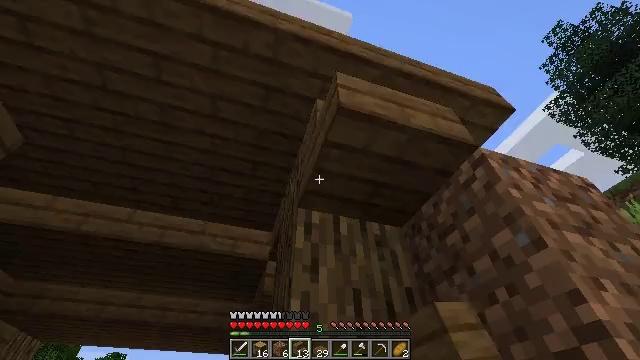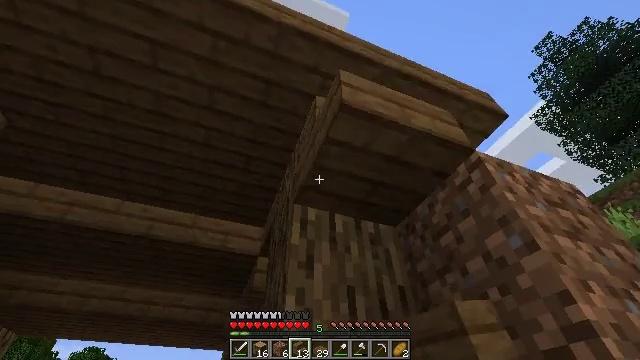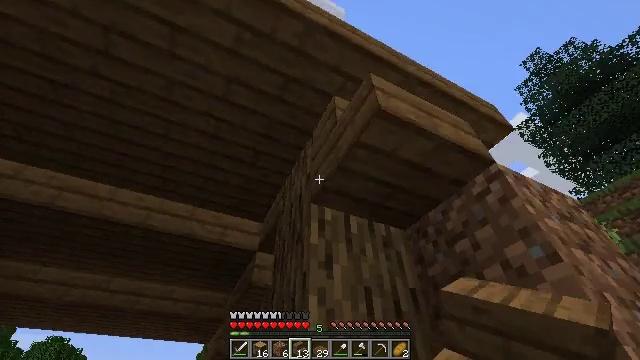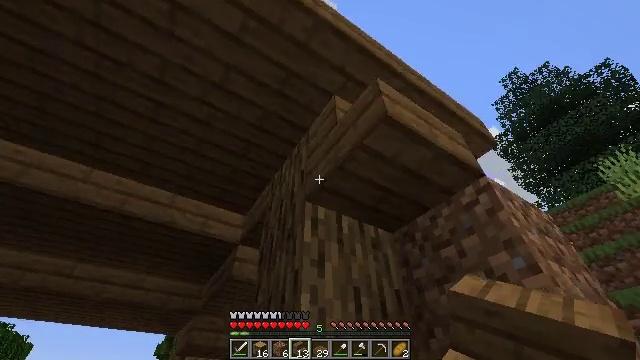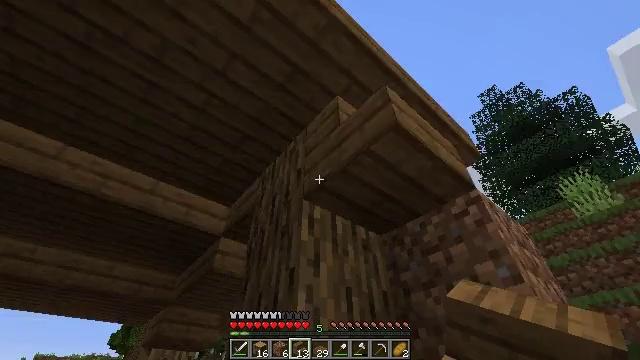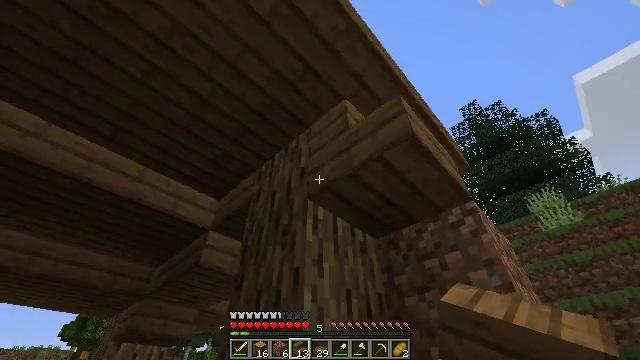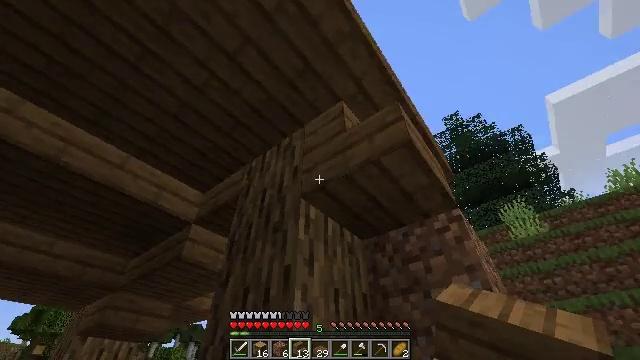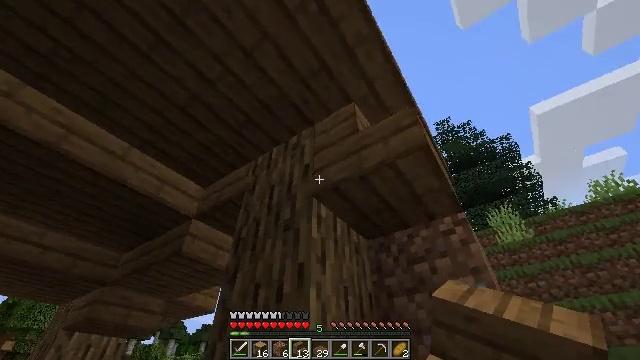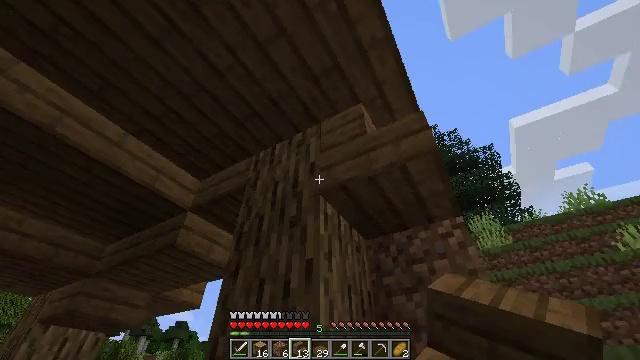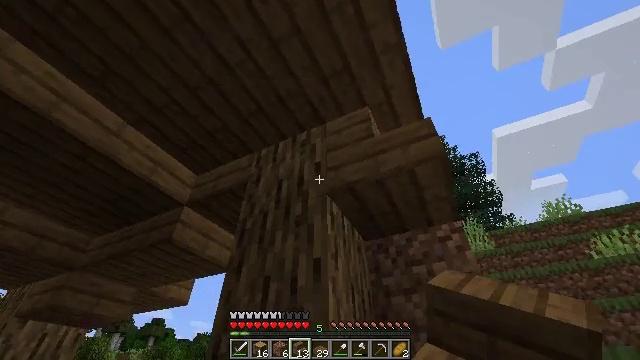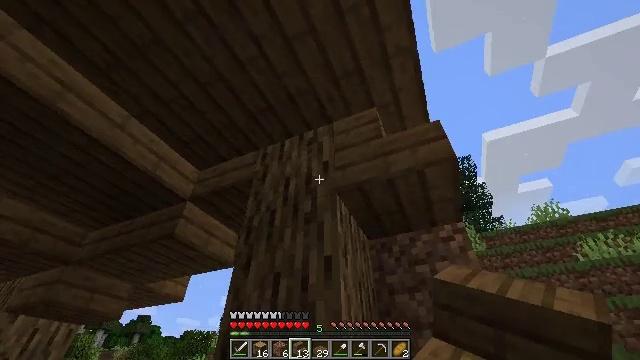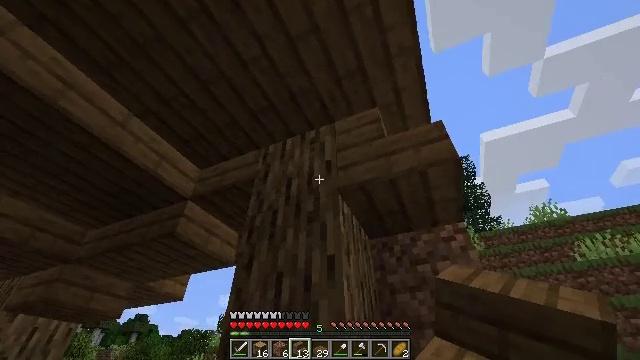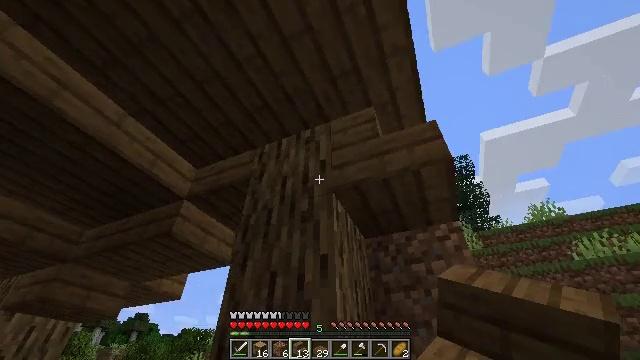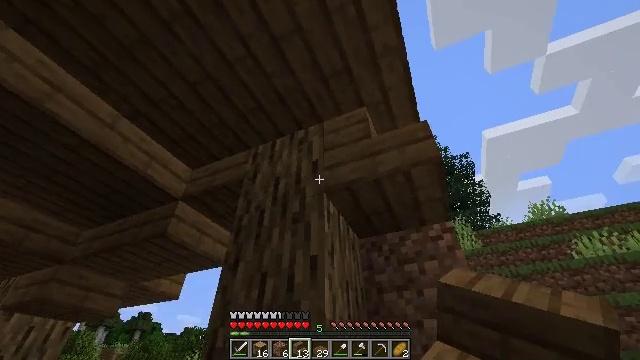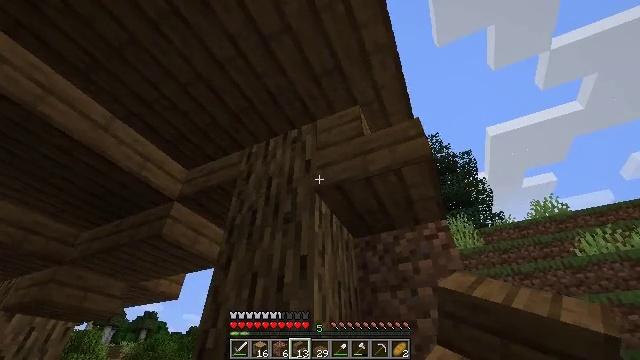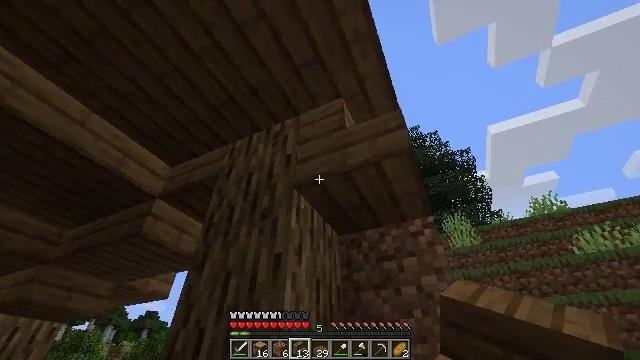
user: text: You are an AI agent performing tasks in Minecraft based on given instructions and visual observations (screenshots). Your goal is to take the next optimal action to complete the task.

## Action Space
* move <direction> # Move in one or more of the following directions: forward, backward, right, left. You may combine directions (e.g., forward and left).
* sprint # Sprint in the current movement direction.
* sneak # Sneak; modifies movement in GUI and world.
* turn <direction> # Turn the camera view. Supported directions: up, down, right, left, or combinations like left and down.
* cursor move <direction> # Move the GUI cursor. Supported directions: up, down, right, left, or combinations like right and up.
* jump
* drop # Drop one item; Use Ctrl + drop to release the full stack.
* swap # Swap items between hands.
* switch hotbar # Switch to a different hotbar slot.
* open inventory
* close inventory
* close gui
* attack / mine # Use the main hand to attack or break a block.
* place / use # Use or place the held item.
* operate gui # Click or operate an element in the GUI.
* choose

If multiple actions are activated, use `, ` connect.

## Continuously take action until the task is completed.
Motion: motion action
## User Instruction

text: Break the spruce stairs for wood.
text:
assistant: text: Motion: move left, turn right
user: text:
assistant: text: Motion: move left, turn right
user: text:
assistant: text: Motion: move left, turn right
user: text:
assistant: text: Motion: move left, turn right
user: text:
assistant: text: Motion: move left, turn right
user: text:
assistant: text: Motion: move left, turn right
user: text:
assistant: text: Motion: move left, turn right
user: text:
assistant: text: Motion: move left, turn right
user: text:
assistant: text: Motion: turn right
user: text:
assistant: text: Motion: turn right
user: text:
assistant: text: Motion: no_op
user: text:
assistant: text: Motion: move right
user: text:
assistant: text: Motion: move right
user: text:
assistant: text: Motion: move forward and move right
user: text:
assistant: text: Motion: move forward and move right
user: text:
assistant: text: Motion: move forward
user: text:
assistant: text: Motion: no_op
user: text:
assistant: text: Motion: no_op
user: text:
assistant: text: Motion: no_op
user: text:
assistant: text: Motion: no_op
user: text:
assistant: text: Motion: no_op
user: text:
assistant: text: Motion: no_op
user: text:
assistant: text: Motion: no_op
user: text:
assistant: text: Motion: no_op
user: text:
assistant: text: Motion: turn up
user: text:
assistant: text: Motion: turn up
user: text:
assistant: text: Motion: turn right and up
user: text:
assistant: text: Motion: turn right and up
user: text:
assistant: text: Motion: no_op
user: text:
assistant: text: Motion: no_op